Field crop: maize
Growth stage: 2
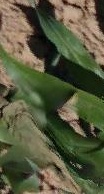
Species: maize